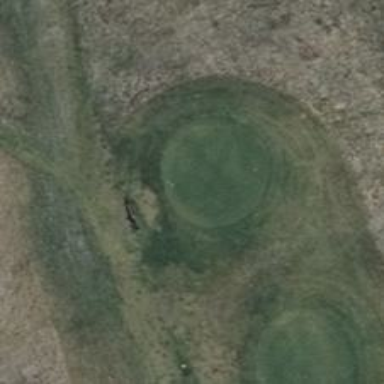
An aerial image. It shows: Golf tee.